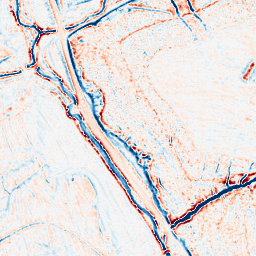
Category: edge_preserving
Decomposition family: bilateral
Decomposition parameters: d: 9
sigma_color: 100
sigma_space: 100
Upsampling method: linear_exact
Upsampling parameters: scale: 8
Upsampling scale: 8